You are looking at the short-time Fourier spectrogram of a rotating shaft's vibration signal. Based on the visible evidence, which rotor condition applies: normal, misalignment, unbalance, looseness?
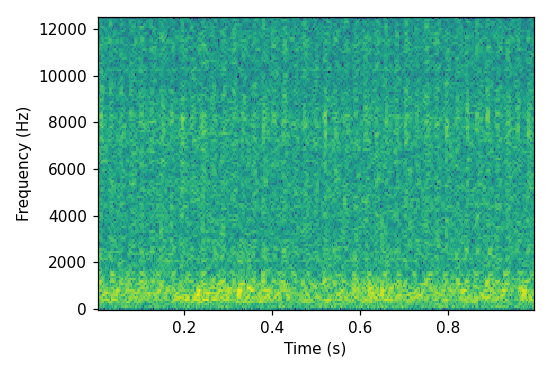
Answer: misalignment